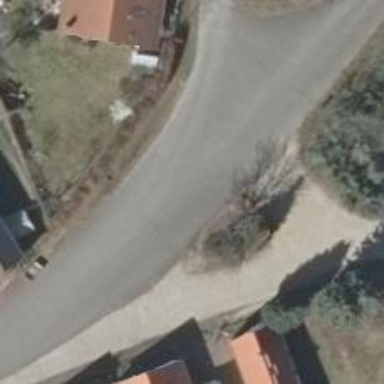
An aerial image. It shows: Residential road with asphalt surface.